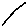
Label: line